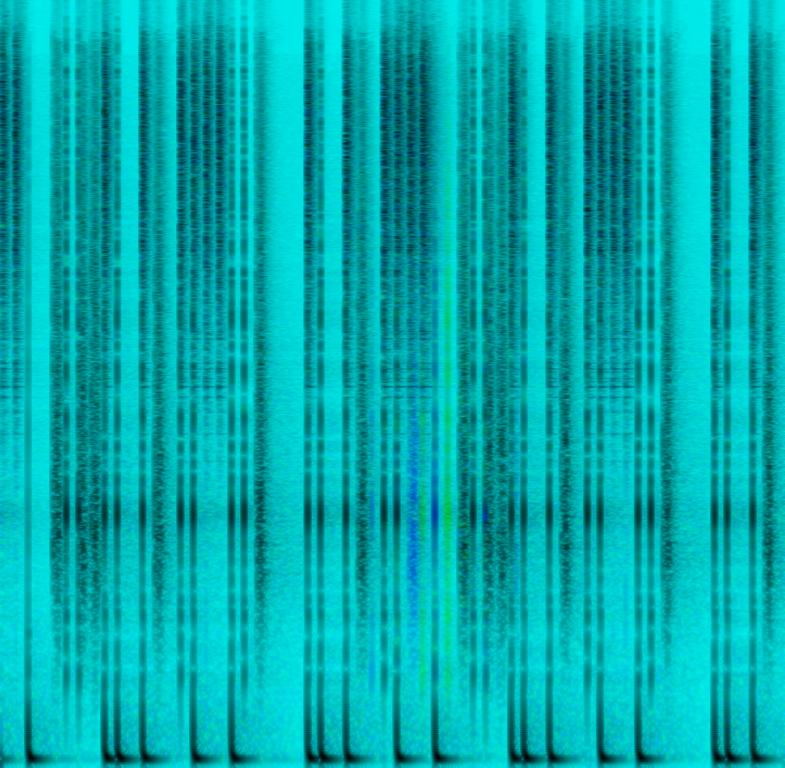
The low quality recording features a reverberant instrumental that consists of punchy kick hits, claps, shimmering hi hats, bouncy and tinny percussive elements. There are wide echoing effects at one point of the loop. Sounds energetic and groovy, like something you would hear in underground clubs.